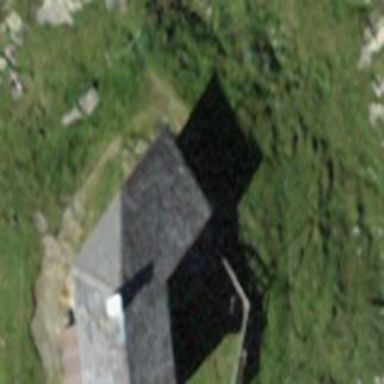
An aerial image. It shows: Wilderness hut in building.